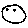
Label: smiley face